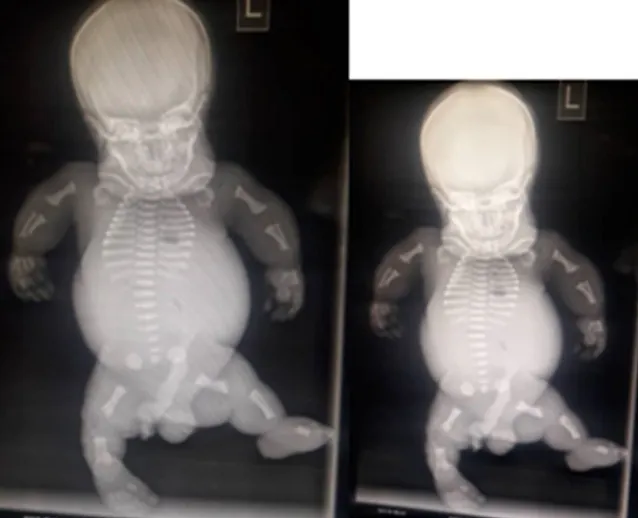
showing a babygram. There is macrocephaly with short straightened limbs, horizontal ribs and narrow chest. The iliac bones and the scapulae are also hypoplastic.
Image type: radiology (x_ray)